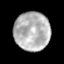
Tissue: skin
Cell type: Epithelial cells
Senescence score: 0.827
Nuclear area (px): 1357
Mean DAPI intensity: 179.394